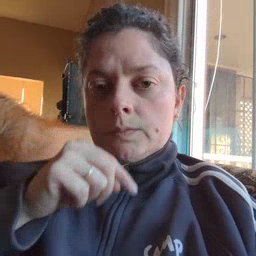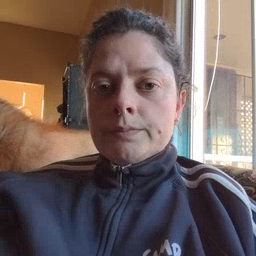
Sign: mouse